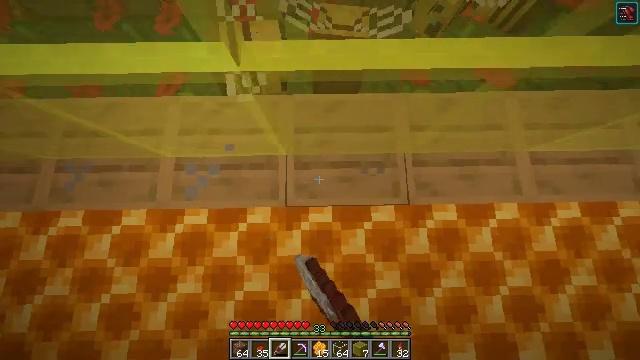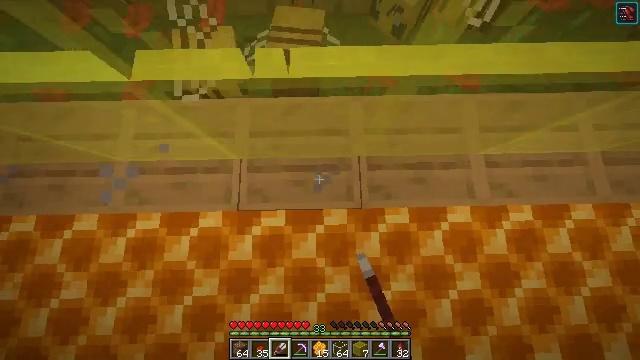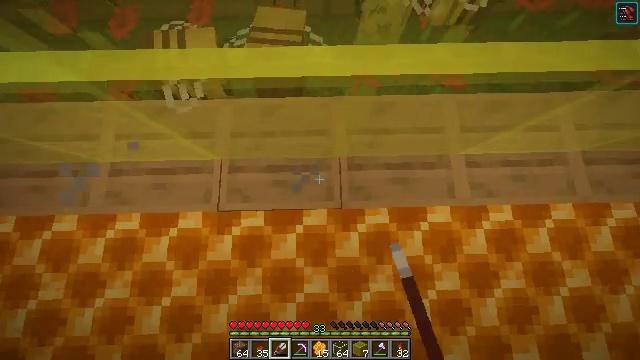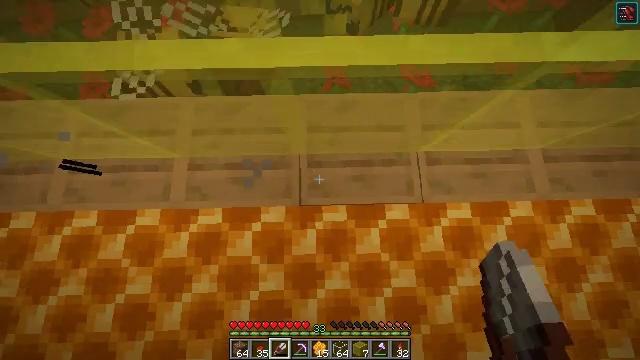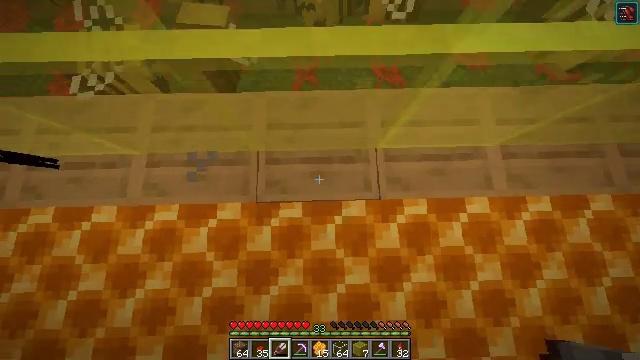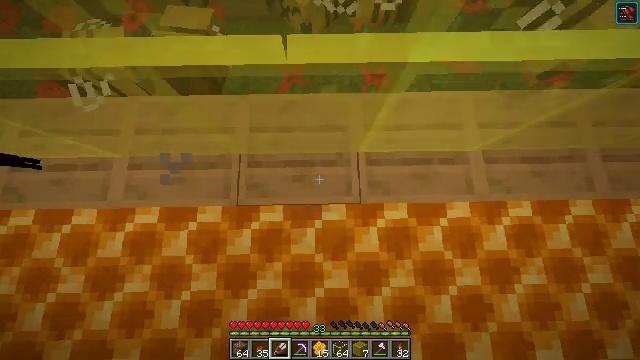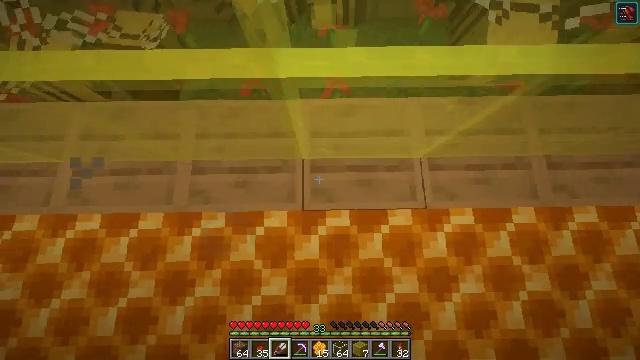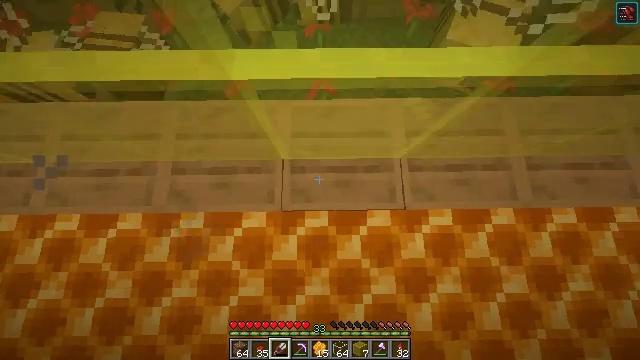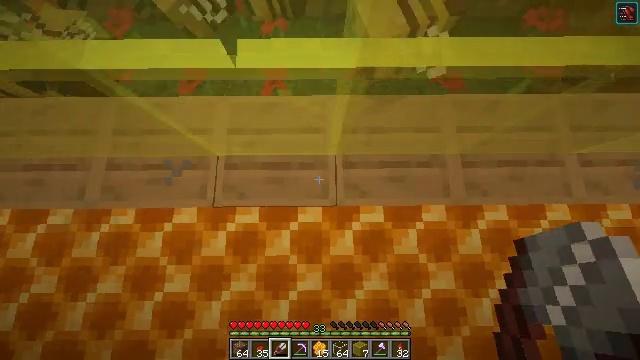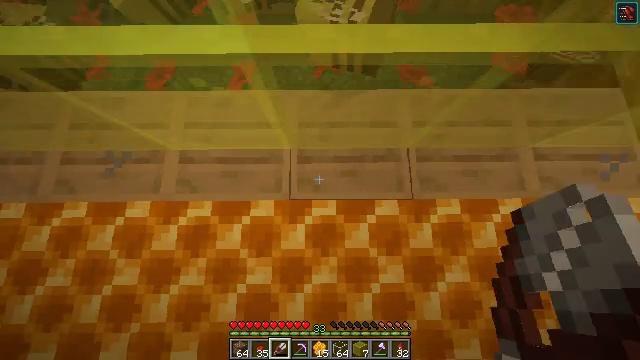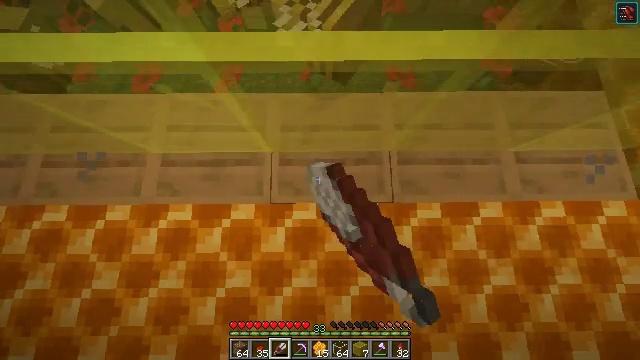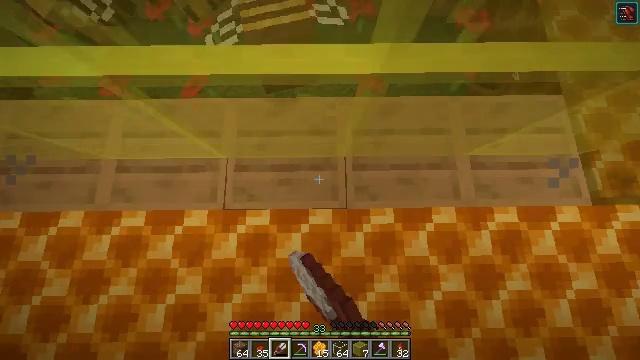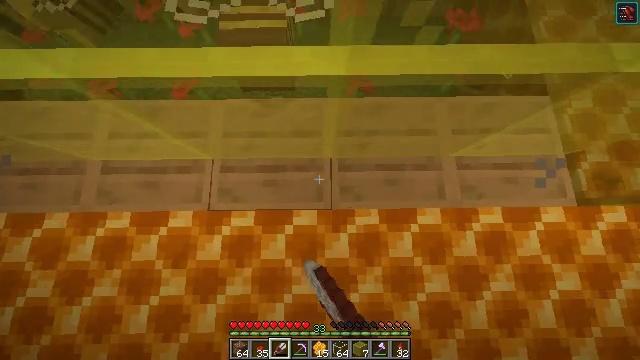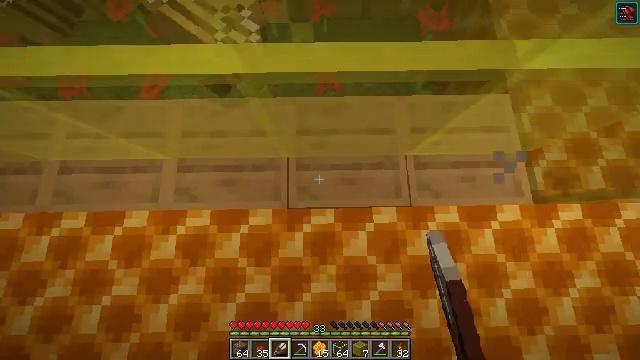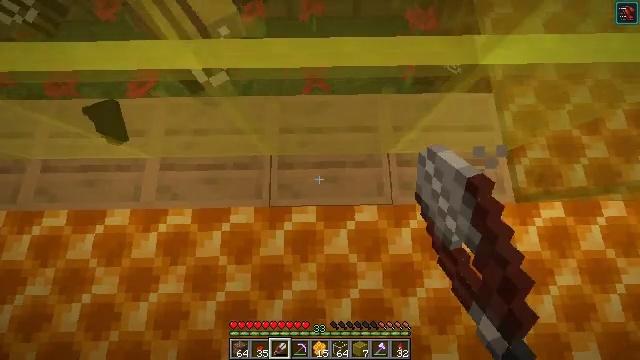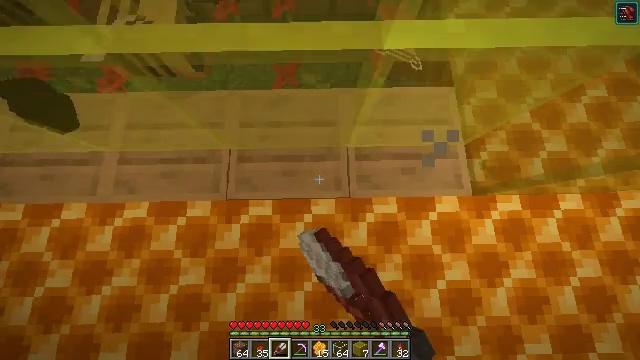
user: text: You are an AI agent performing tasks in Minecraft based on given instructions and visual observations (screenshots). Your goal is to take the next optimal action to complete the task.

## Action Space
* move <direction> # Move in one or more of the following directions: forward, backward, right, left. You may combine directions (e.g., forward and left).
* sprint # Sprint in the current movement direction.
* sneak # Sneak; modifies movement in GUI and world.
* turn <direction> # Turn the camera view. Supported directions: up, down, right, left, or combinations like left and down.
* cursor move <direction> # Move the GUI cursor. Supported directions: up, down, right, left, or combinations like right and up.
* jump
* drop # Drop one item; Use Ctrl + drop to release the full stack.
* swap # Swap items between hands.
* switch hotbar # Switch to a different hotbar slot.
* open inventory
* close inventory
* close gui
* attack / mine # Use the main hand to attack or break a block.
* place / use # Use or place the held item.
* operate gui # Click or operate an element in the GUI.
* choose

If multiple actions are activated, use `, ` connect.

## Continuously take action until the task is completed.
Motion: motion action
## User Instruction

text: Combine 4 honeycombs to form a honeycomb block.
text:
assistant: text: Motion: move right, use / place
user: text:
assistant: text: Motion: move right, use / place
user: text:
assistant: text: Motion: move right, use / place
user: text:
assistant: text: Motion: move right, use / place
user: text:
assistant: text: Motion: move right, use / place
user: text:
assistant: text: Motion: move right, use / place
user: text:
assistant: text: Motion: move right, use / place
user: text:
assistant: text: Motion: move right, use / place
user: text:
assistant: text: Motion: move right, use / place
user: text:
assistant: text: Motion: move right, use / place
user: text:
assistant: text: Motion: move right, use / place
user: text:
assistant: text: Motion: move right, use / place
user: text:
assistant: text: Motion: move right, use / place
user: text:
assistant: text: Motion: move right, use / place
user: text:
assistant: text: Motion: move right, use / place
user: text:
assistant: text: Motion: move right, use / place
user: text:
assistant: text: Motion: move right, use / place
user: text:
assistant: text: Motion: move right, use / place
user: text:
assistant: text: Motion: use / place
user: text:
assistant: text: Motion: use / place
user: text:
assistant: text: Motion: use / place
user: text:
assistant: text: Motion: turn left and up
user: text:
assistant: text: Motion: turn left and up
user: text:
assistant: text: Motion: turn left and up
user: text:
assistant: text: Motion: turn left and up
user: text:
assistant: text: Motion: turn left and up
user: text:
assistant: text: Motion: no_op
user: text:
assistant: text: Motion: no_op
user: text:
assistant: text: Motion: no_op
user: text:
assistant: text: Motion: turn left